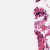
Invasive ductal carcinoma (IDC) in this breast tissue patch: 0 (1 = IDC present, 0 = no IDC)